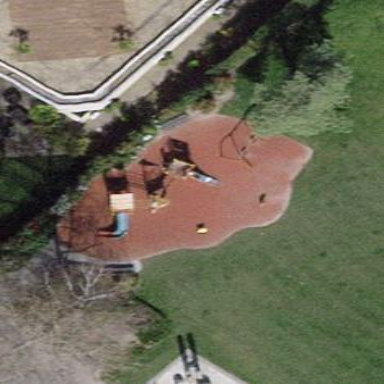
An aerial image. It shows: Playground area for leisure activities on the land.